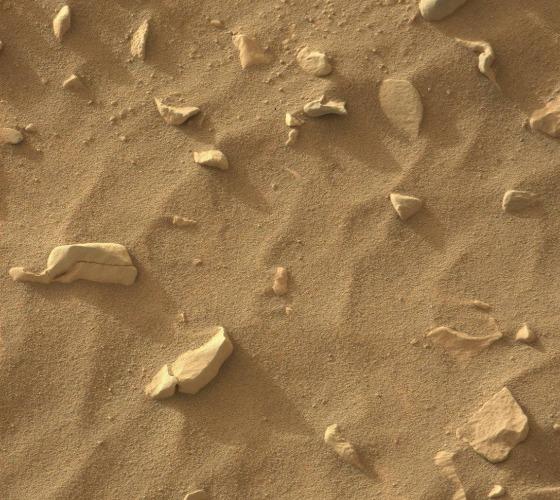
Terrain classes present: Gravel / Sand / Soil, Rock, Shadow